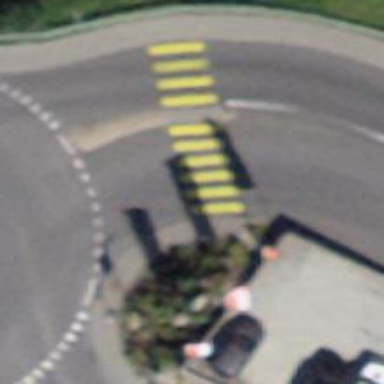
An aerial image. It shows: Marked footway crossing with island.